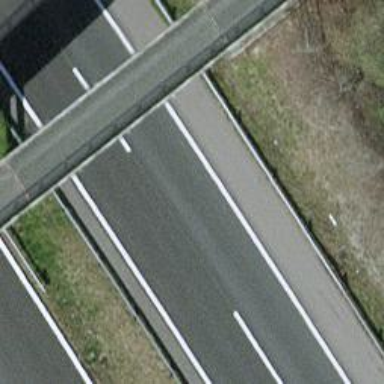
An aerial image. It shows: Motorway.